Question: I have a select_tag with options_for_select in a form_for to create an instance of a model but it's a huge list so I want to add a search (allow the user to type their selection and see the narrowed down results as they keep typing) instead of a select. Should I replace the select with a form_tag? How would I go about adding a search field within the form_for?
views/dogs/new:
'''
<%= form_for [@master, @dog], role: "form" do |f| %>
<div class="form-group">
<div><%= f.label :name %><br />
<%= f.text_field :name, :autofocus => true, class: "form-control" %></div>
</div>
<div class="form-group">
<div><%= f.label :age %><br />
<%= f.number_field :age, class: "form-control" %></div>
</div>
<div class="form-group">
<div><%= f.label :breed %><br />
<%= select_tag "breed", options_for_select([['French Bulldog' ,'French Bulldog'], ['Pitbull', 'Pitbull']]) %>
</div>
'''
currently appears as:

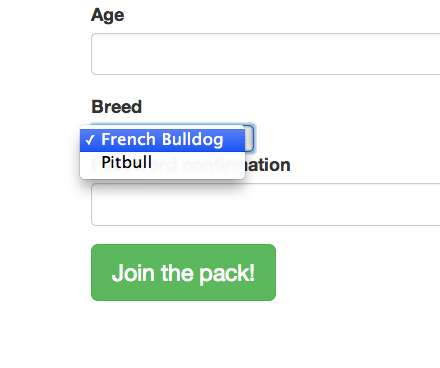
Answer: You would need to use a text field instead of a select field and use jQuery autocomplete(<URL>.
There's a nice example on how to use it.
You would need just to populate a variable in js with all the breeds in it and then use the plugin to filter the list and use one of its callback in case you need to customize your text field further; e.g. after a user has chosen the breed.
Hope this helps you